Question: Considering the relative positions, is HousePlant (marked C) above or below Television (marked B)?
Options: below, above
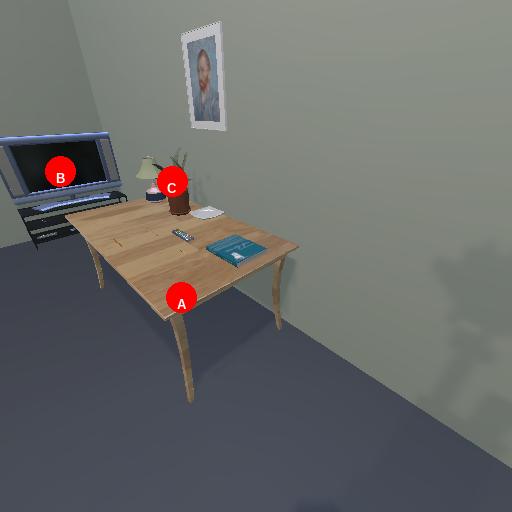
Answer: below